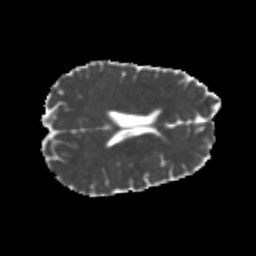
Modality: MD
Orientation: axial
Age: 22
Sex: male
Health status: healthy
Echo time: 0.074 s